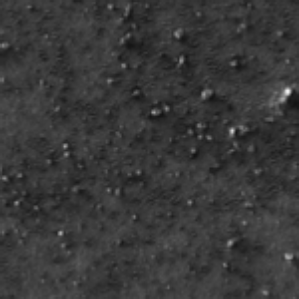
Label: frost